Field crop: maize
Growth stage: 2
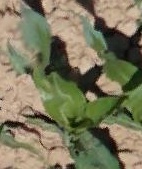
Species: maize